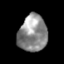
Tissue: skin
Cell type: Epithelial cells
Senescence score: 0.1803
Nuclear area (px): 1025
Mean DAPI intensity: 141.73